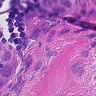
Metastatic tissue present: yes